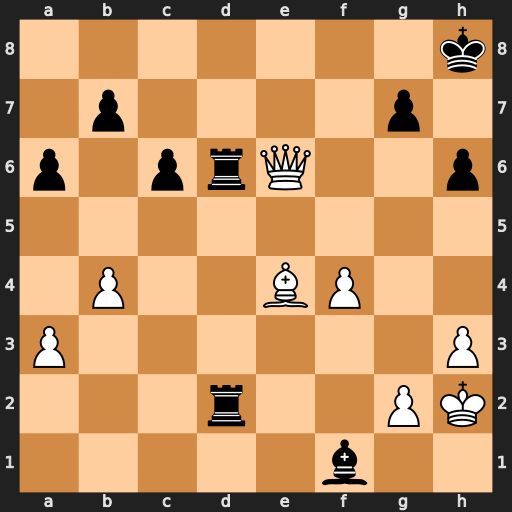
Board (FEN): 7k/1p4p1/p1prQ2p/8/1P2BP2/P6P/3r2PK/5b2
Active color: w
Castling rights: -
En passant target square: -
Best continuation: Qe8#